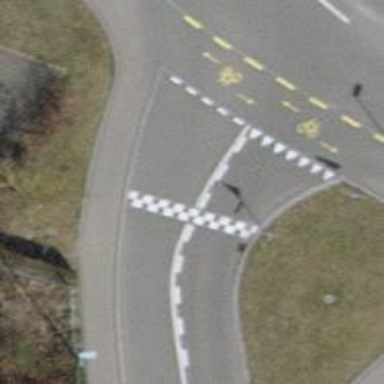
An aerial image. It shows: Traffic calming table.